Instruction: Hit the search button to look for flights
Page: home
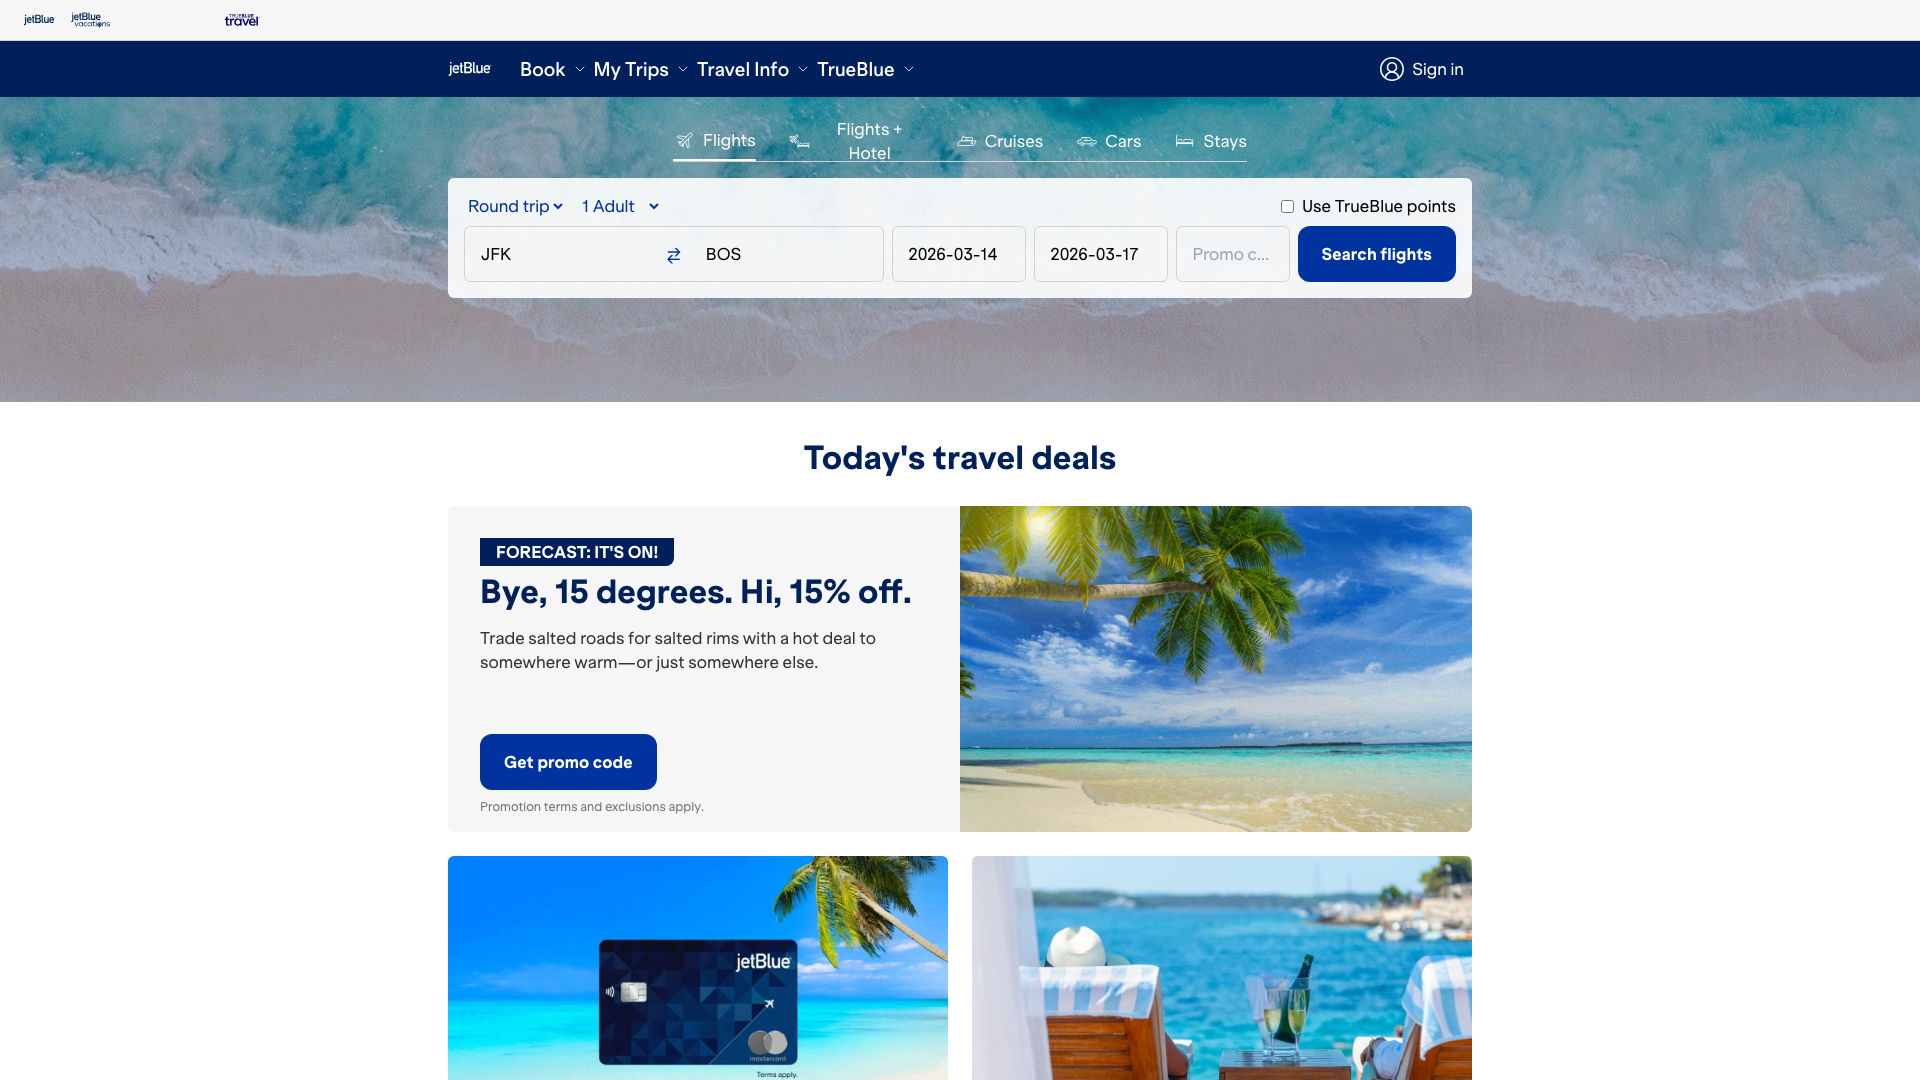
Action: click